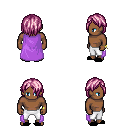
a pixel art fantasy rpg character, male body template, human, dark skin, lavender cape, white pants, pink bangs hairstyle, bracelets, black slippers, four views (front, back, left, right), 2x2 character sprite sheet, small pixel art, hard edges, no anti-aliasing